Question: I would like to make vertical menu with offset which is calculated by position. Center row is more on right than others, like in picture. Also center row is marked as pressed. Can anyone suggest some sample how to achieve that? Now I am looking at iCarousel, but can't find how to make vertical carousel like this
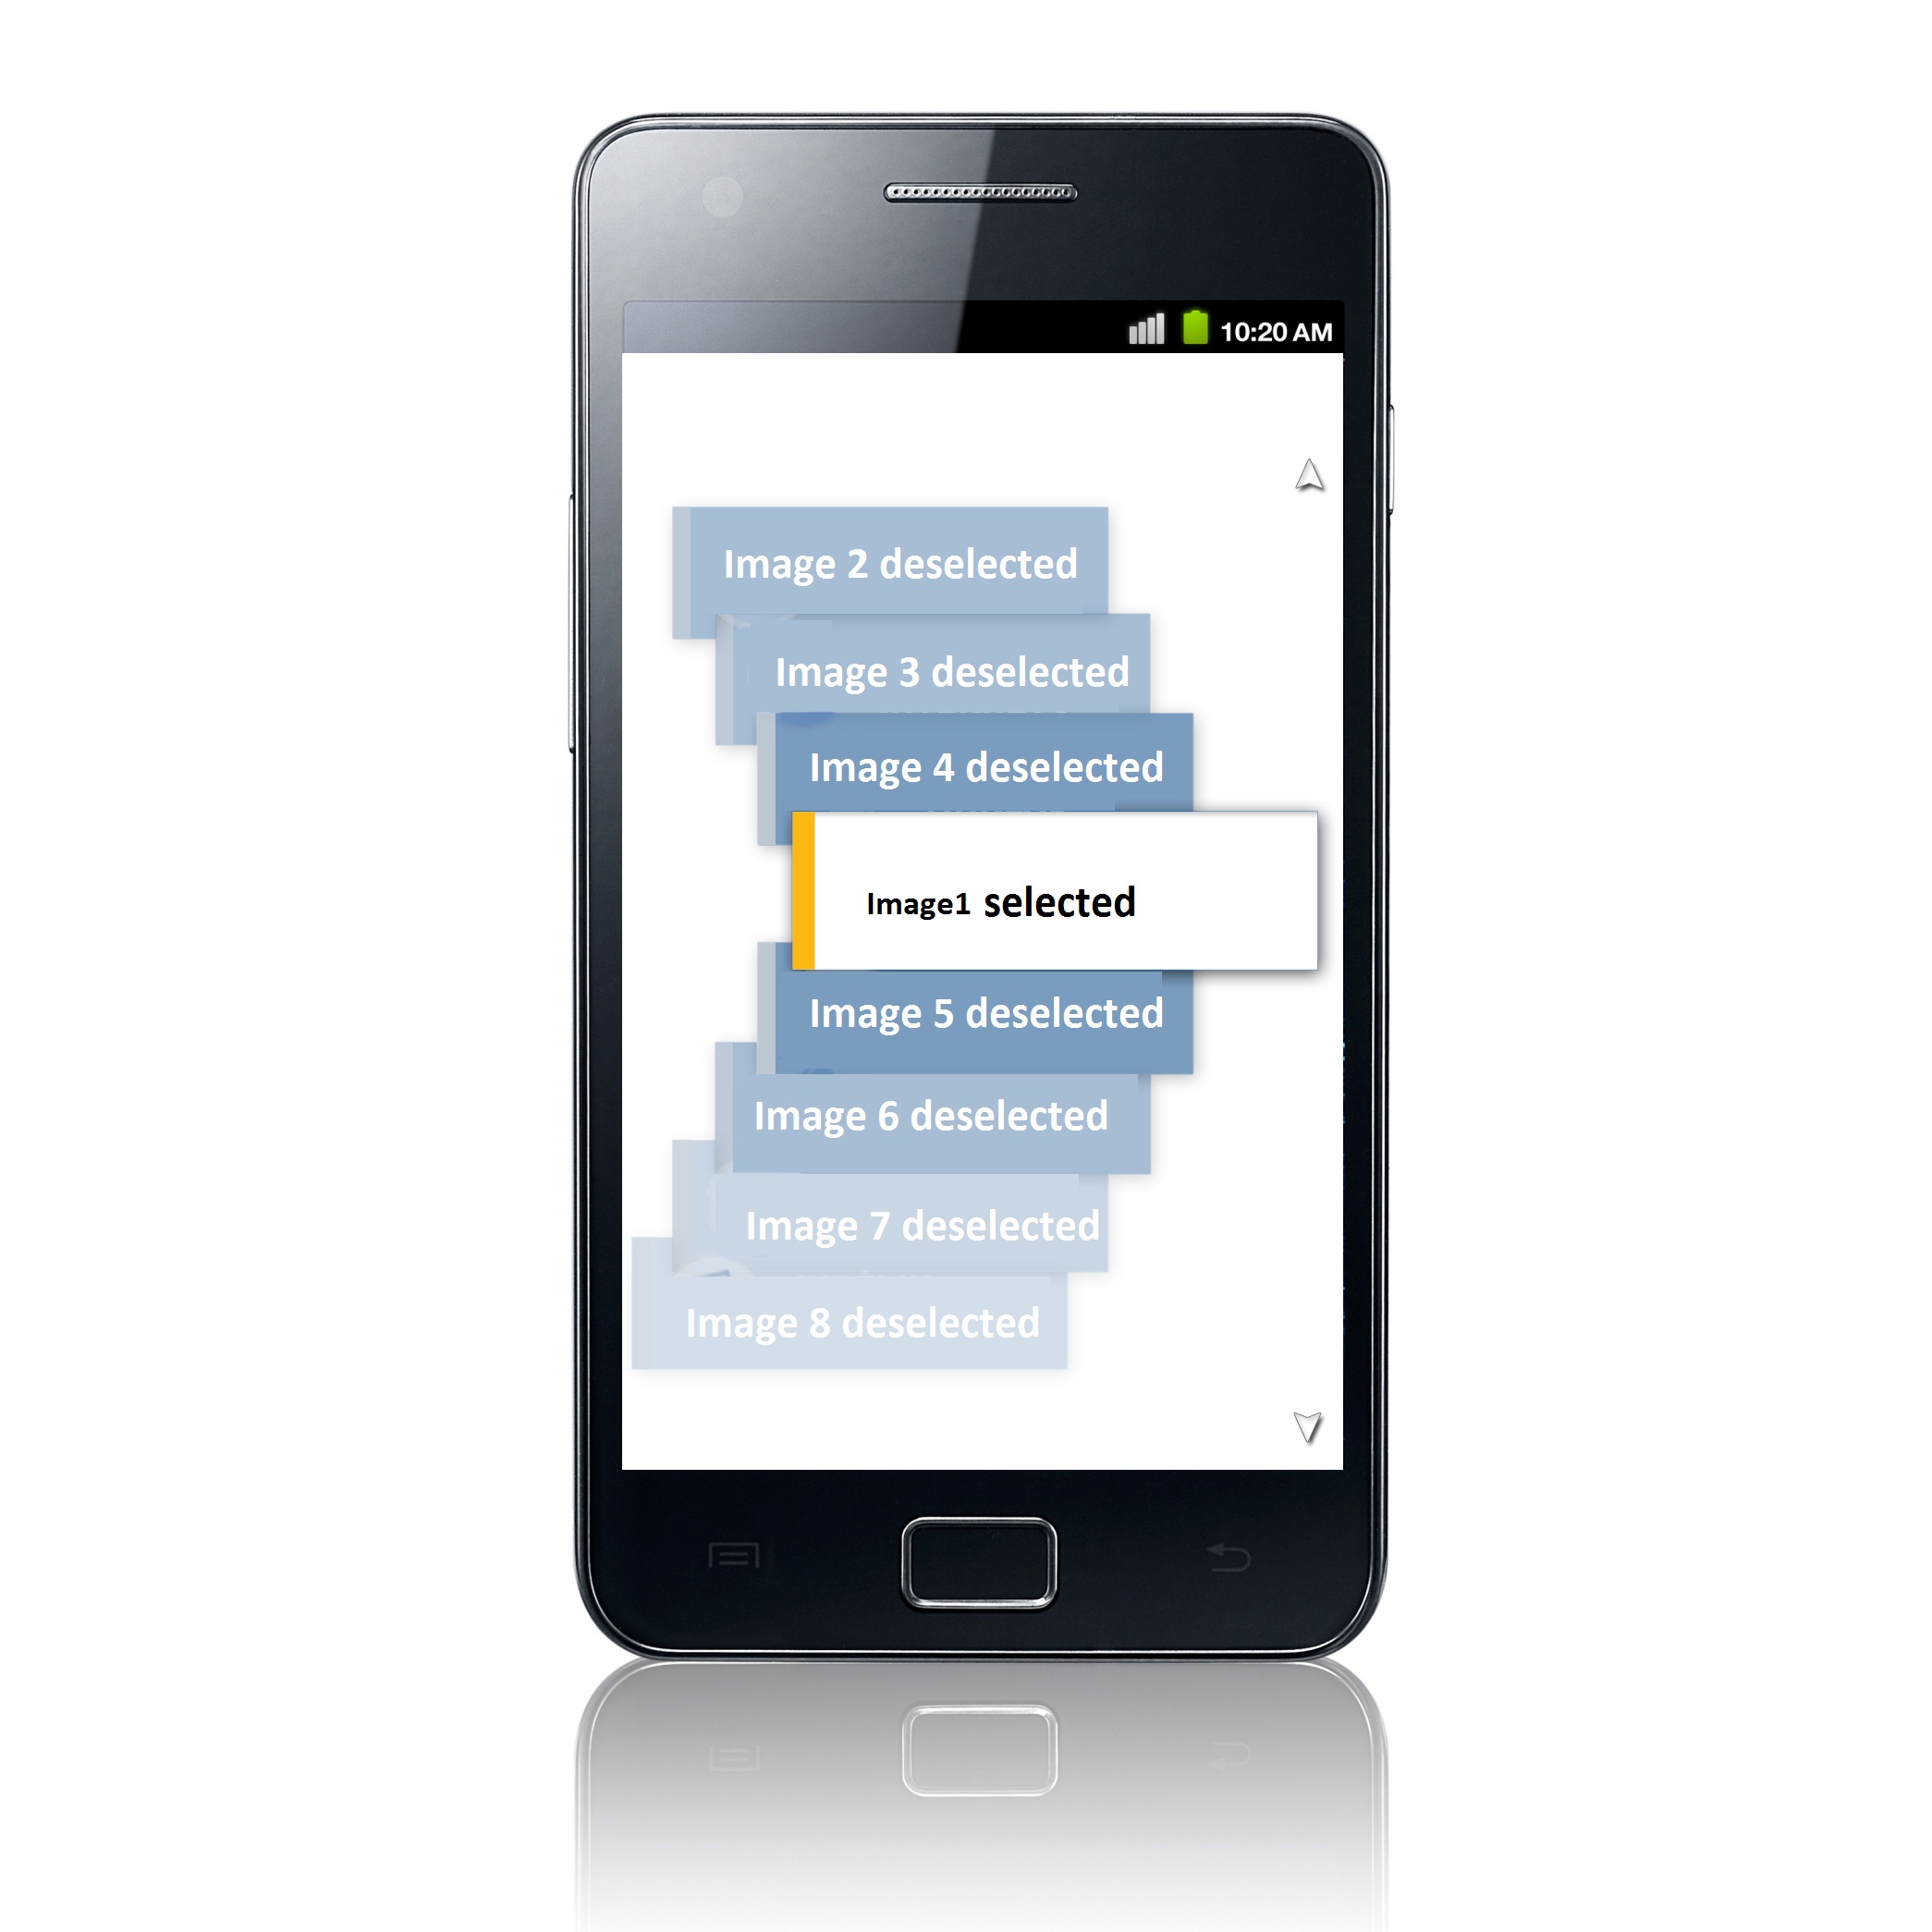
Answer: As per your image displayed in question, it looks like you can use this custom tableview code.
Where in did select row method you can write your own logical code.
<URL>
Hope this will work for you.
Enjoy Coding :)